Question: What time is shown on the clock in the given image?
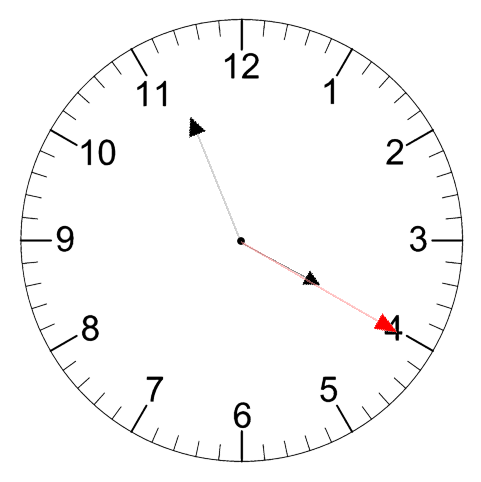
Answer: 03:56:20